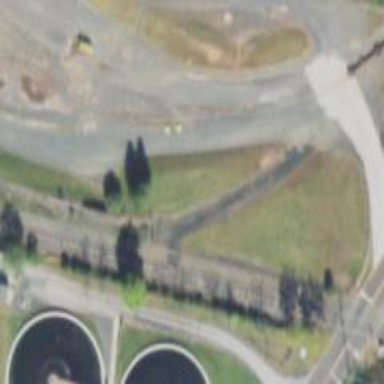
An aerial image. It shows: Disused railway spur.